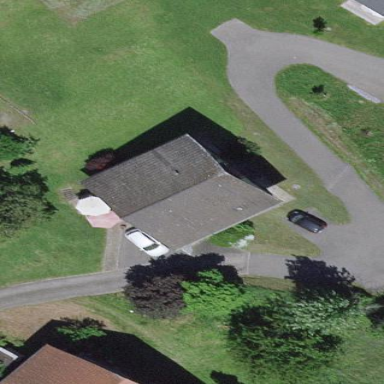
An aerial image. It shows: Gabled building with tile roof that is oriented across.